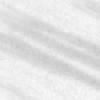
Label: change